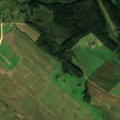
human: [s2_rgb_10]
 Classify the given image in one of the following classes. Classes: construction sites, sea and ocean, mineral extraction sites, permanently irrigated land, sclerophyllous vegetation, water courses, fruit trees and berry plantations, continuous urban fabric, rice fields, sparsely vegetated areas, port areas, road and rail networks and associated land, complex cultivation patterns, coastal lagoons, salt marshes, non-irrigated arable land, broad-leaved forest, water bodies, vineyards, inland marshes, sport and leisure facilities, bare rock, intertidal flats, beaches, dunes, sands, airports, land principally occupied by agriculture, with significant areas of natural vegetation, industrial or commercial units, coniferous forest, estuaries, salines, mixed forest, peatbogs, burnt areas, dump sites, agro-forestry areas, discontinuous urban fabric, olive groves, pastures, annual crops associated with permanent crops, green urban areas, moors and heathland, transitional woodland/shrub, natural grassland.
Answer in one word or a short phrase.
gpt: non-irrigated arable land, pastures, complex cultivation patterns, land principally occupied by agriculture, with significant areas of natural vegetation, coniferous forest, mixed forest